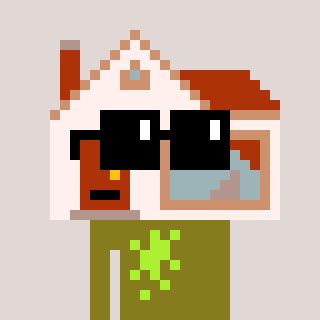
a pixel art character with square black sunglasses, a house-shaped head and a gunk-colored body on a warm background